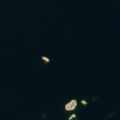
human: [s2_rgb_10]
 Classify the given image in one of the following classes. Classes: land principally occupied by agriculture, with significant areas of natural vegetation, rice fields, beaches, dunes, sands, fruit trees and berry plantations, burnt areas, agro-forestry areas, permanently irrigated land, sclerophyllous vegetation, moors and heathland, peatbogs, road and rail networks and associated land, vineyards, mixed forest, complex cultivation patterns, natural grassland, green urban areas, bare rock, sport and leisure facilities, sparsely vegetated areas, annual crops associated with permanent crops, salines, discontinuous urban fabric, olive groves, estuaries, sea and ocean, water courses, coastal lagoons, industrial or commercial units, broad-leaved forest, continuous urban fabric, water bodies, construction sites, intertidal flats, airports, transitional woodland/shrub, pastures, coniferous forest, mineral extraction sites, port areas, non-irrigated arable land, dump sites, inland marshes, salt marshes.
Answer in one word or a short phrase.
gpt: sea and ocean